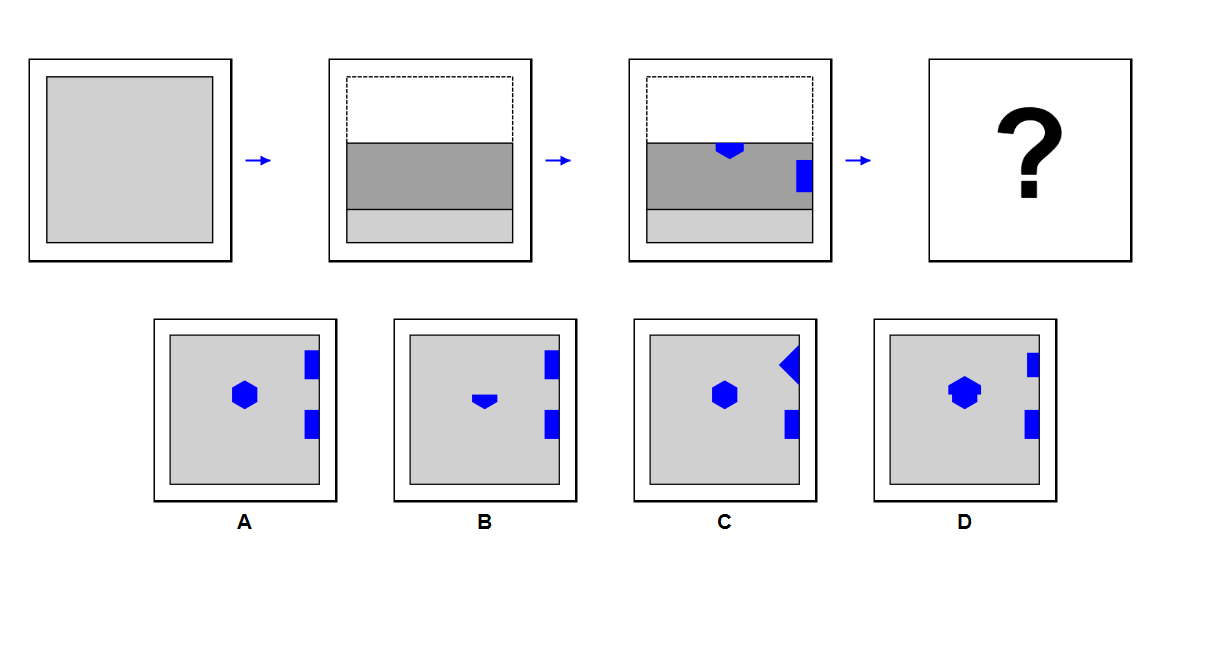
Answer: A